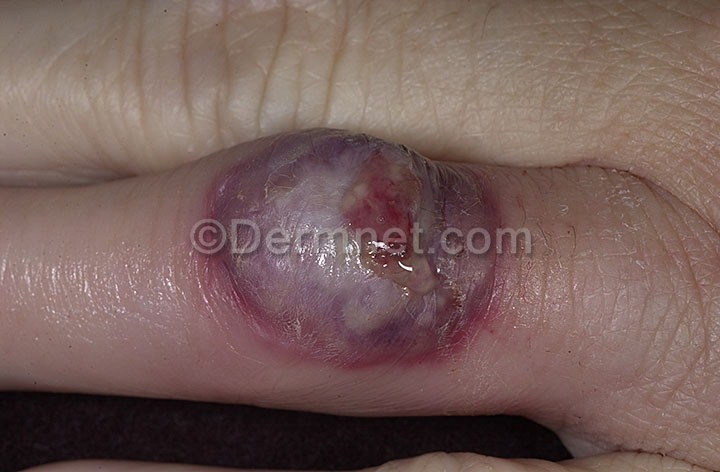
Disease: Vasculitis Photos